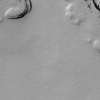
Atmospheric dust classification: not_dusty